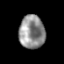
Tissue: prostate
Cell type: T cells
Senescence score: 0.2733
Nuclear area (px): 837
Mean DAPI intensity: 143.134